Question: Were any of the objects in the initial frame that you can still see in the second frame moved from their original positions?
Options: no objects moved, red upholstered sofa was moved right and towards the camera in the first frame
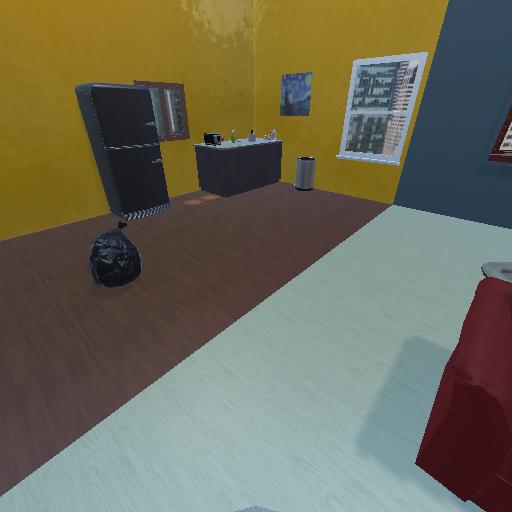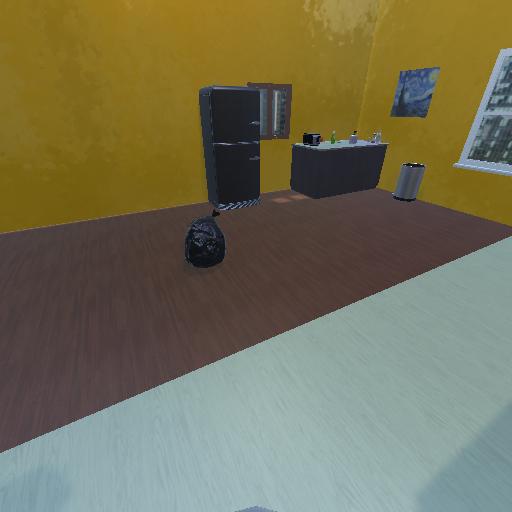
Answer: no objects moved